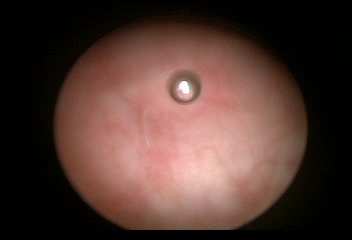
Modality: WLC
Class: Normal mucosa
Bladder cancer association: No